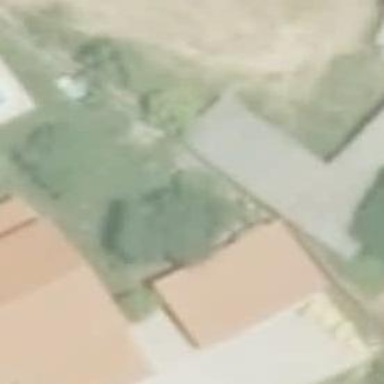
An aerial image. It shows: Shed.